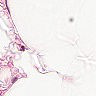
Metastatic tissue present: no